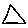
Label: triangle